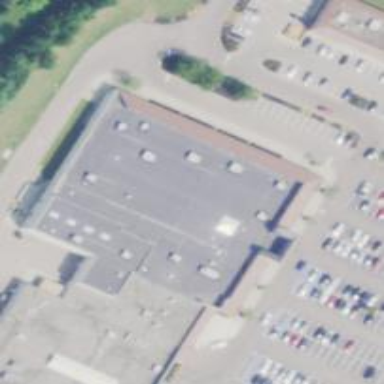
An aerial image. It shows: Fitness centre on leisure land.